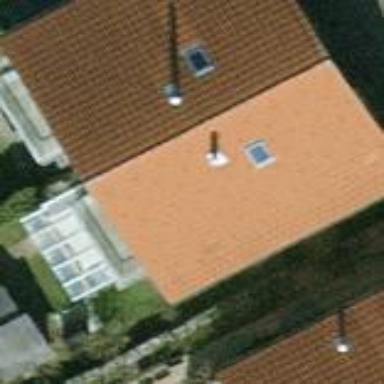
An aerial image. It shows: Semi-detached house with gabled roof.